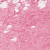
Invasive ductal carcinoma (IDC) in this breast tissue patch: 0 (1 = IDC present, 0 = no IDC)